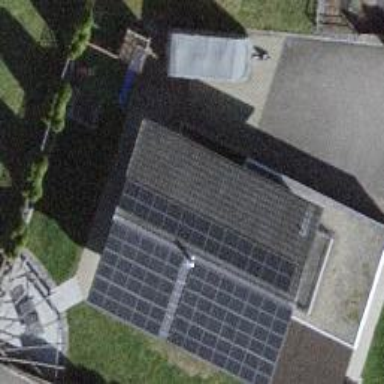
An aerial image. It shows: Solar power generator using photovoltaic panels.